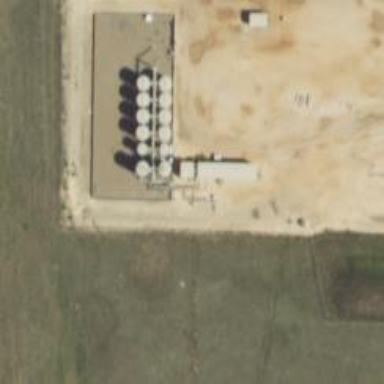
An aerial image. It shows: Storage tank that is man-made.